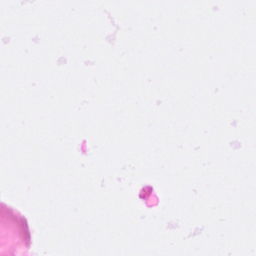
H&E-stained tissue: Breast